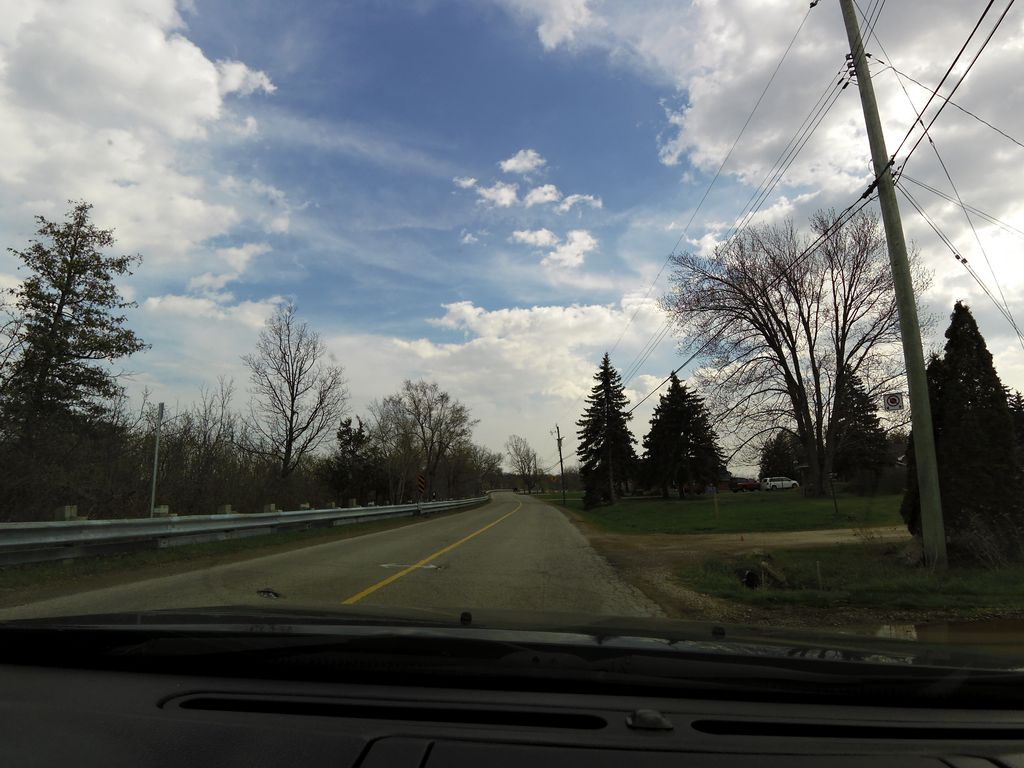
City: hamilton